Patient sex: M
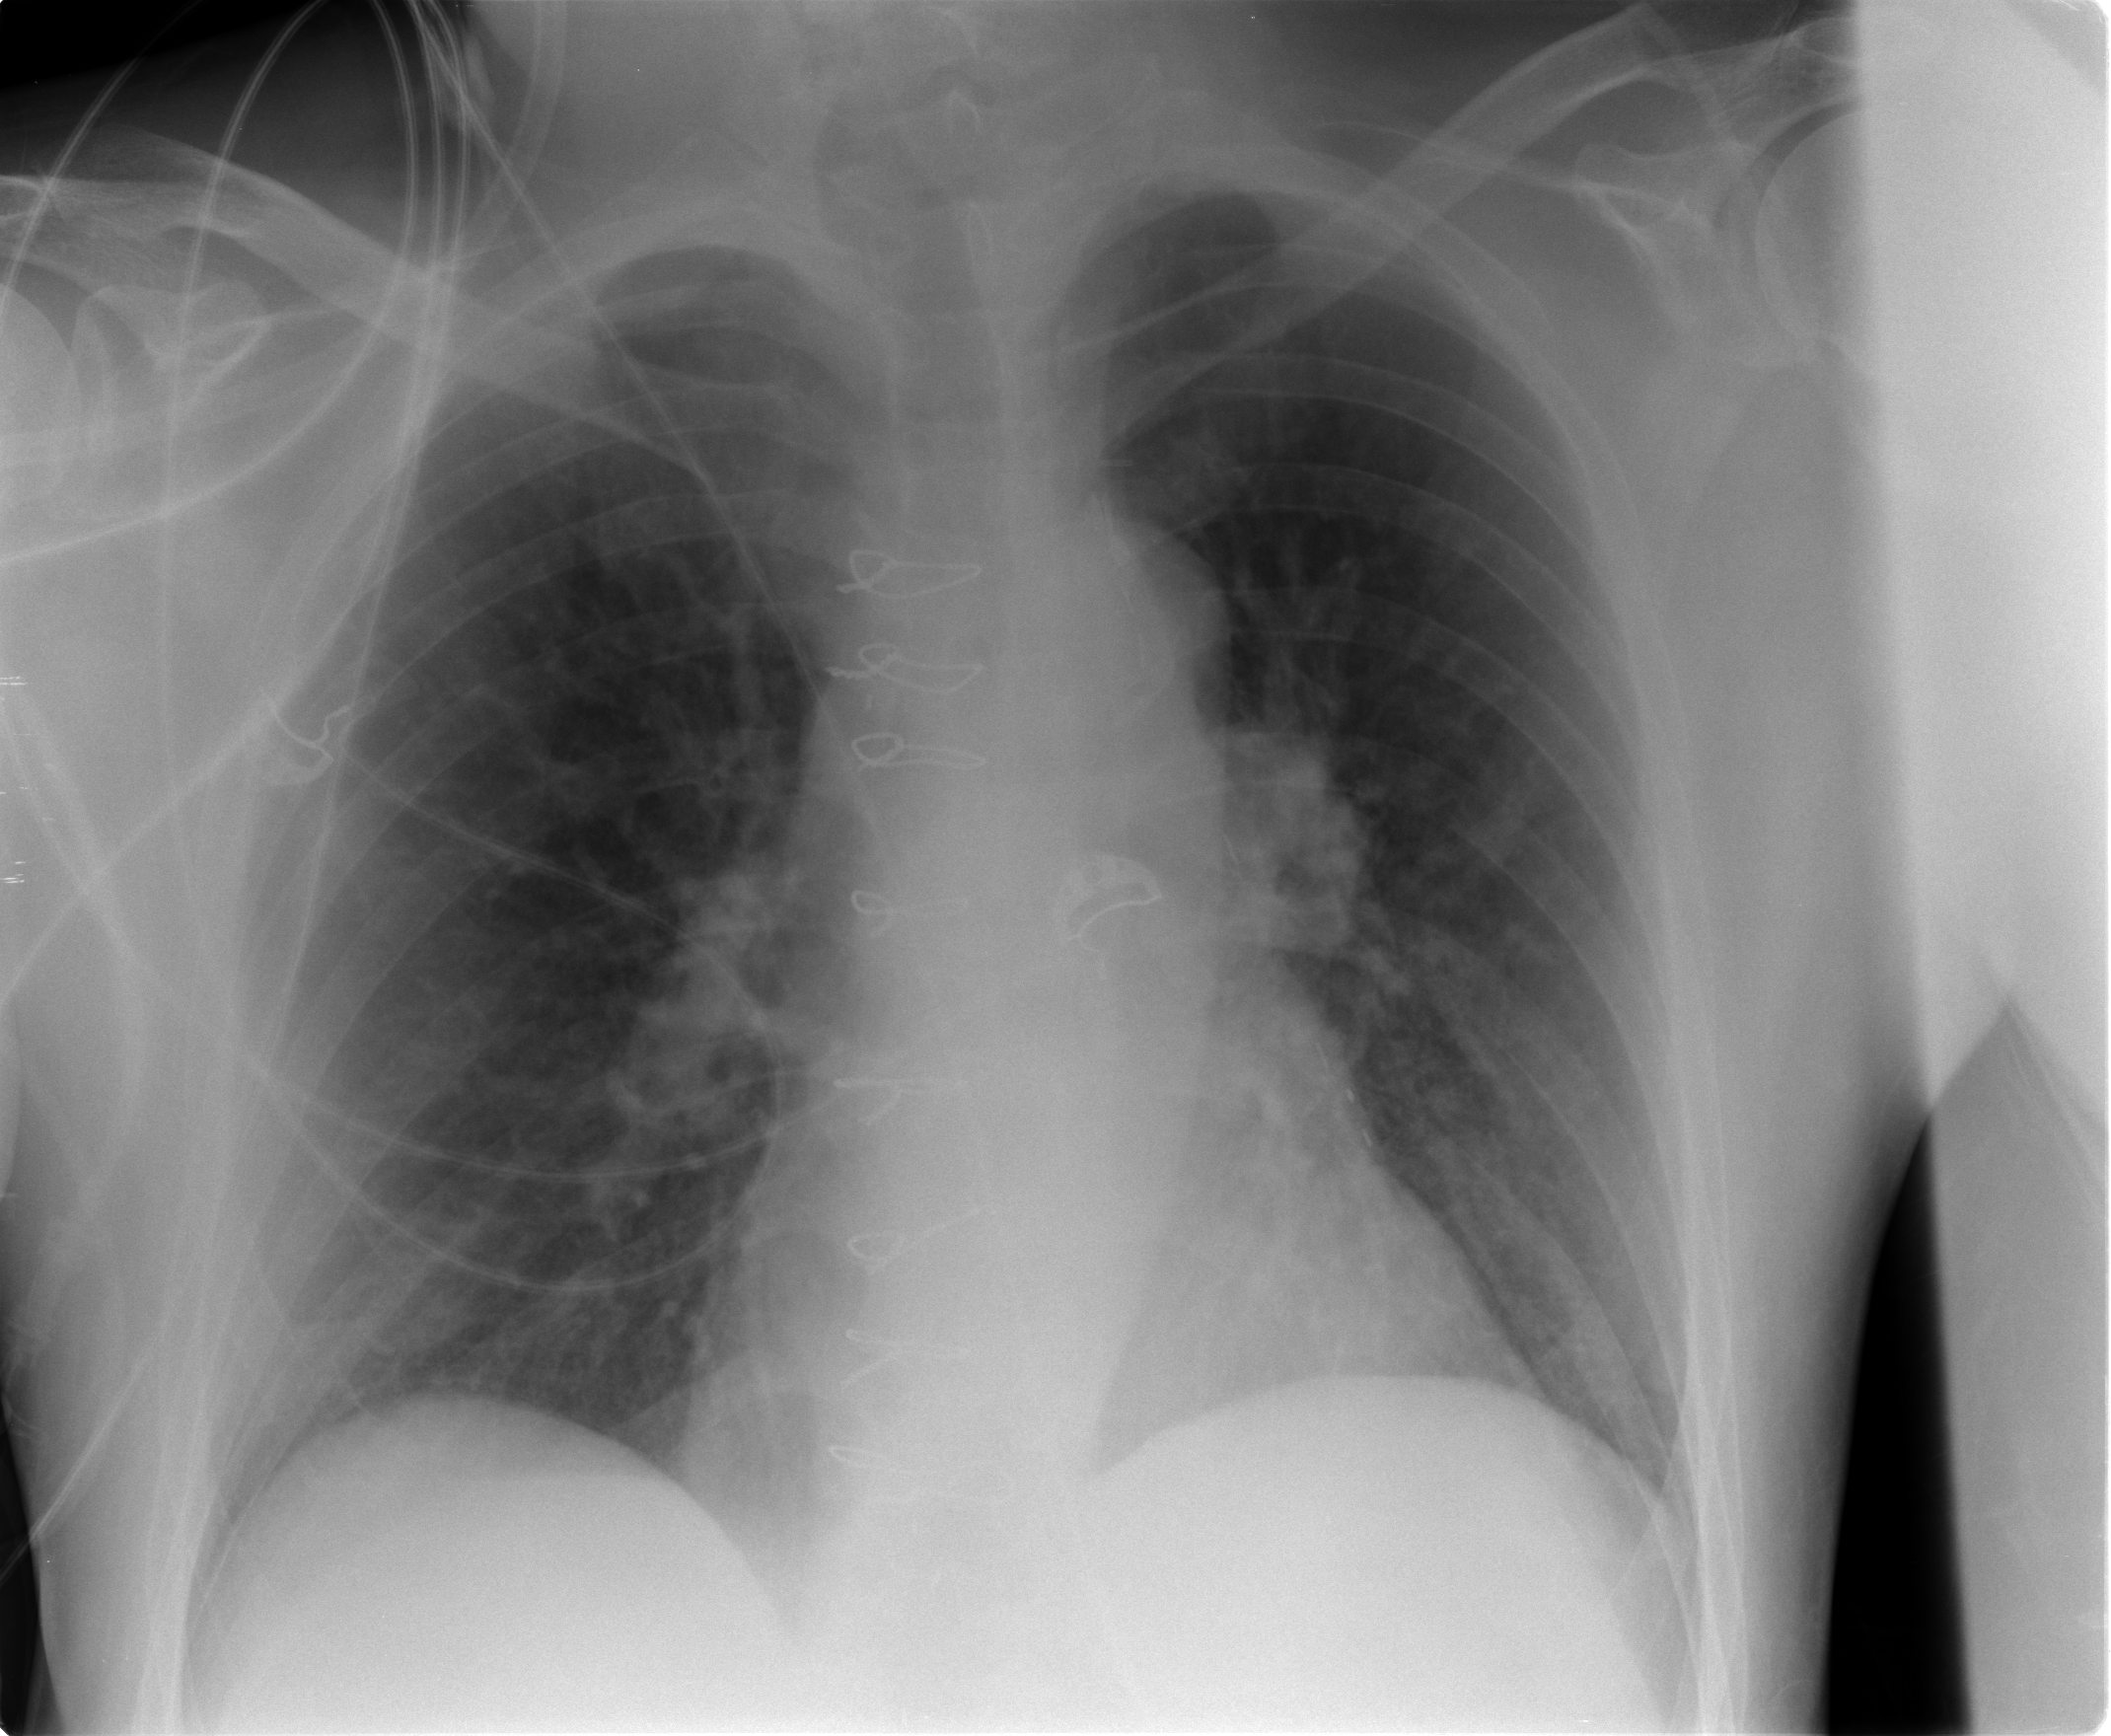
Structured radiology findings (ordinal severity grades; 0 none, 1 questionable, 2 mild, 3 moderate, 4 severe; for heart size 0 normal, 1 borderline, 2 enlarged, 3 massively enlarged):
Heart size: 0
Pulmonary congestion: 0
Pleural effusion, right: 0
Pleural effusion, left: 0
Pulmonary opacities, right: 0
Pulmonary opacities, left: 2
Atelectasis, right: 0
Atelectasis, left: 0